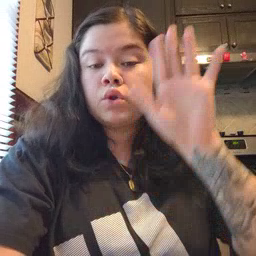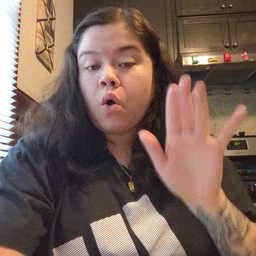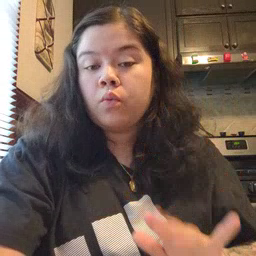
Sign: snow